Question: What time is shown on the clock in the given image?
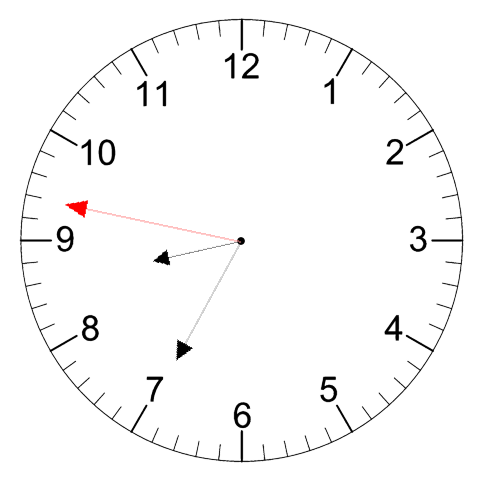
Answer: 08:34:47